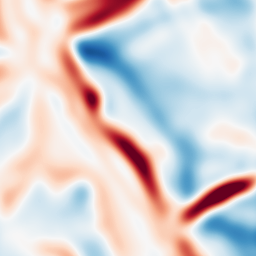
Category: multiscale
Decomposition family: log
Decomposition parameters: sigma: 10
Upsampling method: bicubic
Upsampling parameters: scale: 2
Upsampling scale: 2